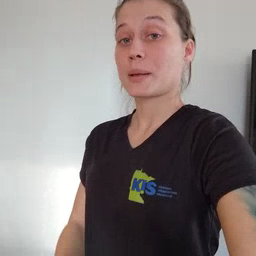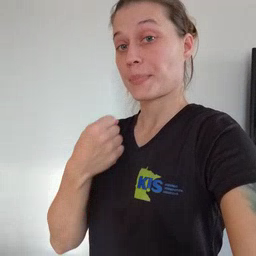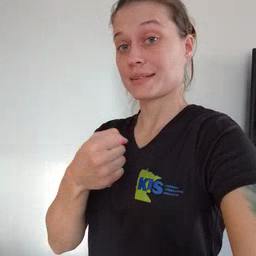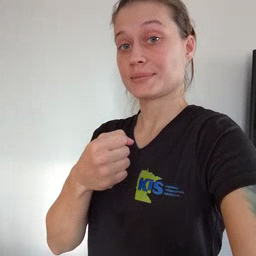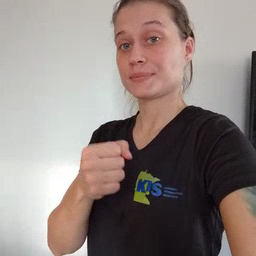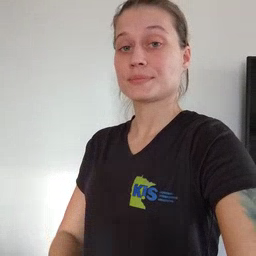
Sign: make